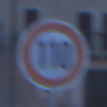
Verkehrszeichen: Geschwindigkeit110
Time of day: Dawn
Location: Outdoor (Urban)
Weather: PartlyCloudy
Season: NotSpecified
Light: Natural